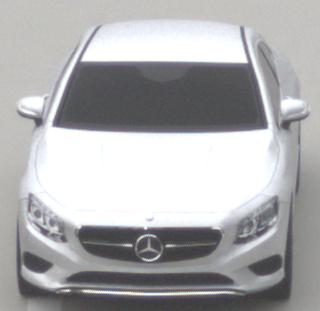
Make: Mercedes-Benz
Model: S 400 Coupé
Detailed model: S-Class (217) Coupé
Model produced from: 2015/10
Model produced until: 2017/09
Doors: 2
Color: white
Road condition: dry road
Daytime: morning or afternoon
Contrast: low contrast